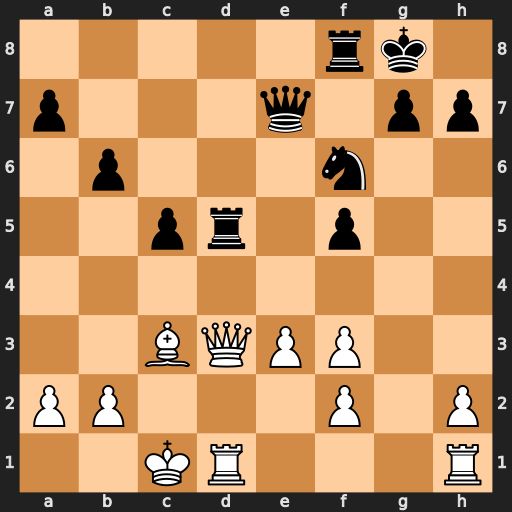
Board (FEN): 5rk1/p3q1pp/1p3n2/2pr1p2/8/2BQPP2/PP3P1P/2KR3R
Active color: w
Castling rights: -
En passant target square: -
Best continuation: Bxf6 Rxd3 Bxe7